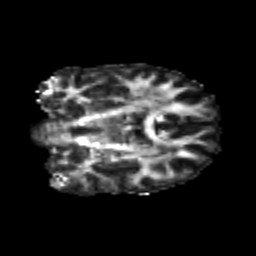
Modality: FA
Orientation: coronal
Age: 25
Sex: female
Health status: healthy
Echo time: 0.074 s